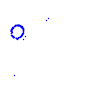
Particle: kaon